Interaction volume radius: 5 \u00c5
Interaction volume height: 40 \u00c5
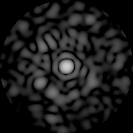
Disorder parameter: 0.8304